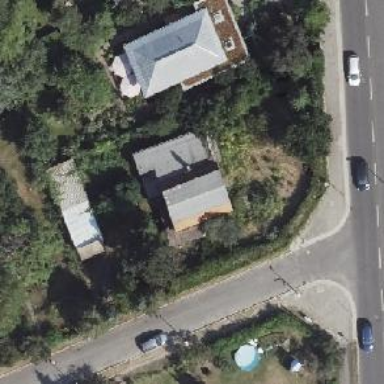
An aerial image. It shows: Detached building with gambrel roof.